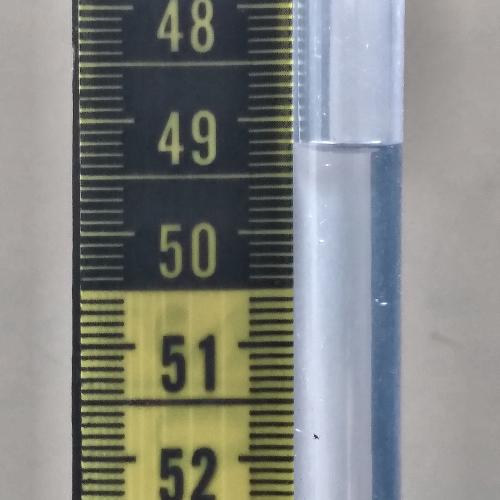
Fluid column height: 49.2 cm